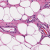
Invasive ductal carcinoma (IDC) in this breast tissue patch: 0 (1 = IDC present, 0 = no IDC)